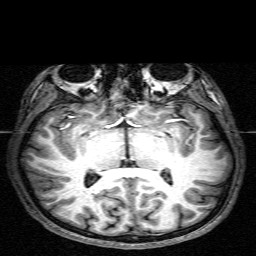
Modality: T1w
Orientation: coronal
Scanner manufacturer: siemens
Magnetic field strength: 3 T
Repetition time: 2.53 s
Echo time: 0.00267 s